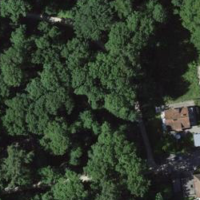
EUNIS habitat code: 53
Species observed at this site:
Allium ursinum